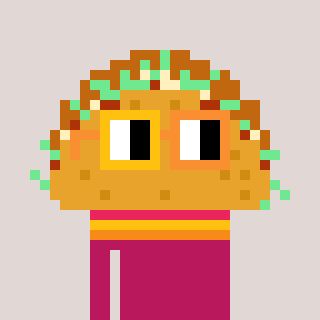
a pixel art character with square yellow and orange glasses, a taco-shaped head and a darkpink-colored body on a warm background